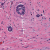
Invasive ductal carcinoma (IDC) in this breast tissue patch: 1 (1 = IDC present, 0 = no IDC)